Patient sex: F
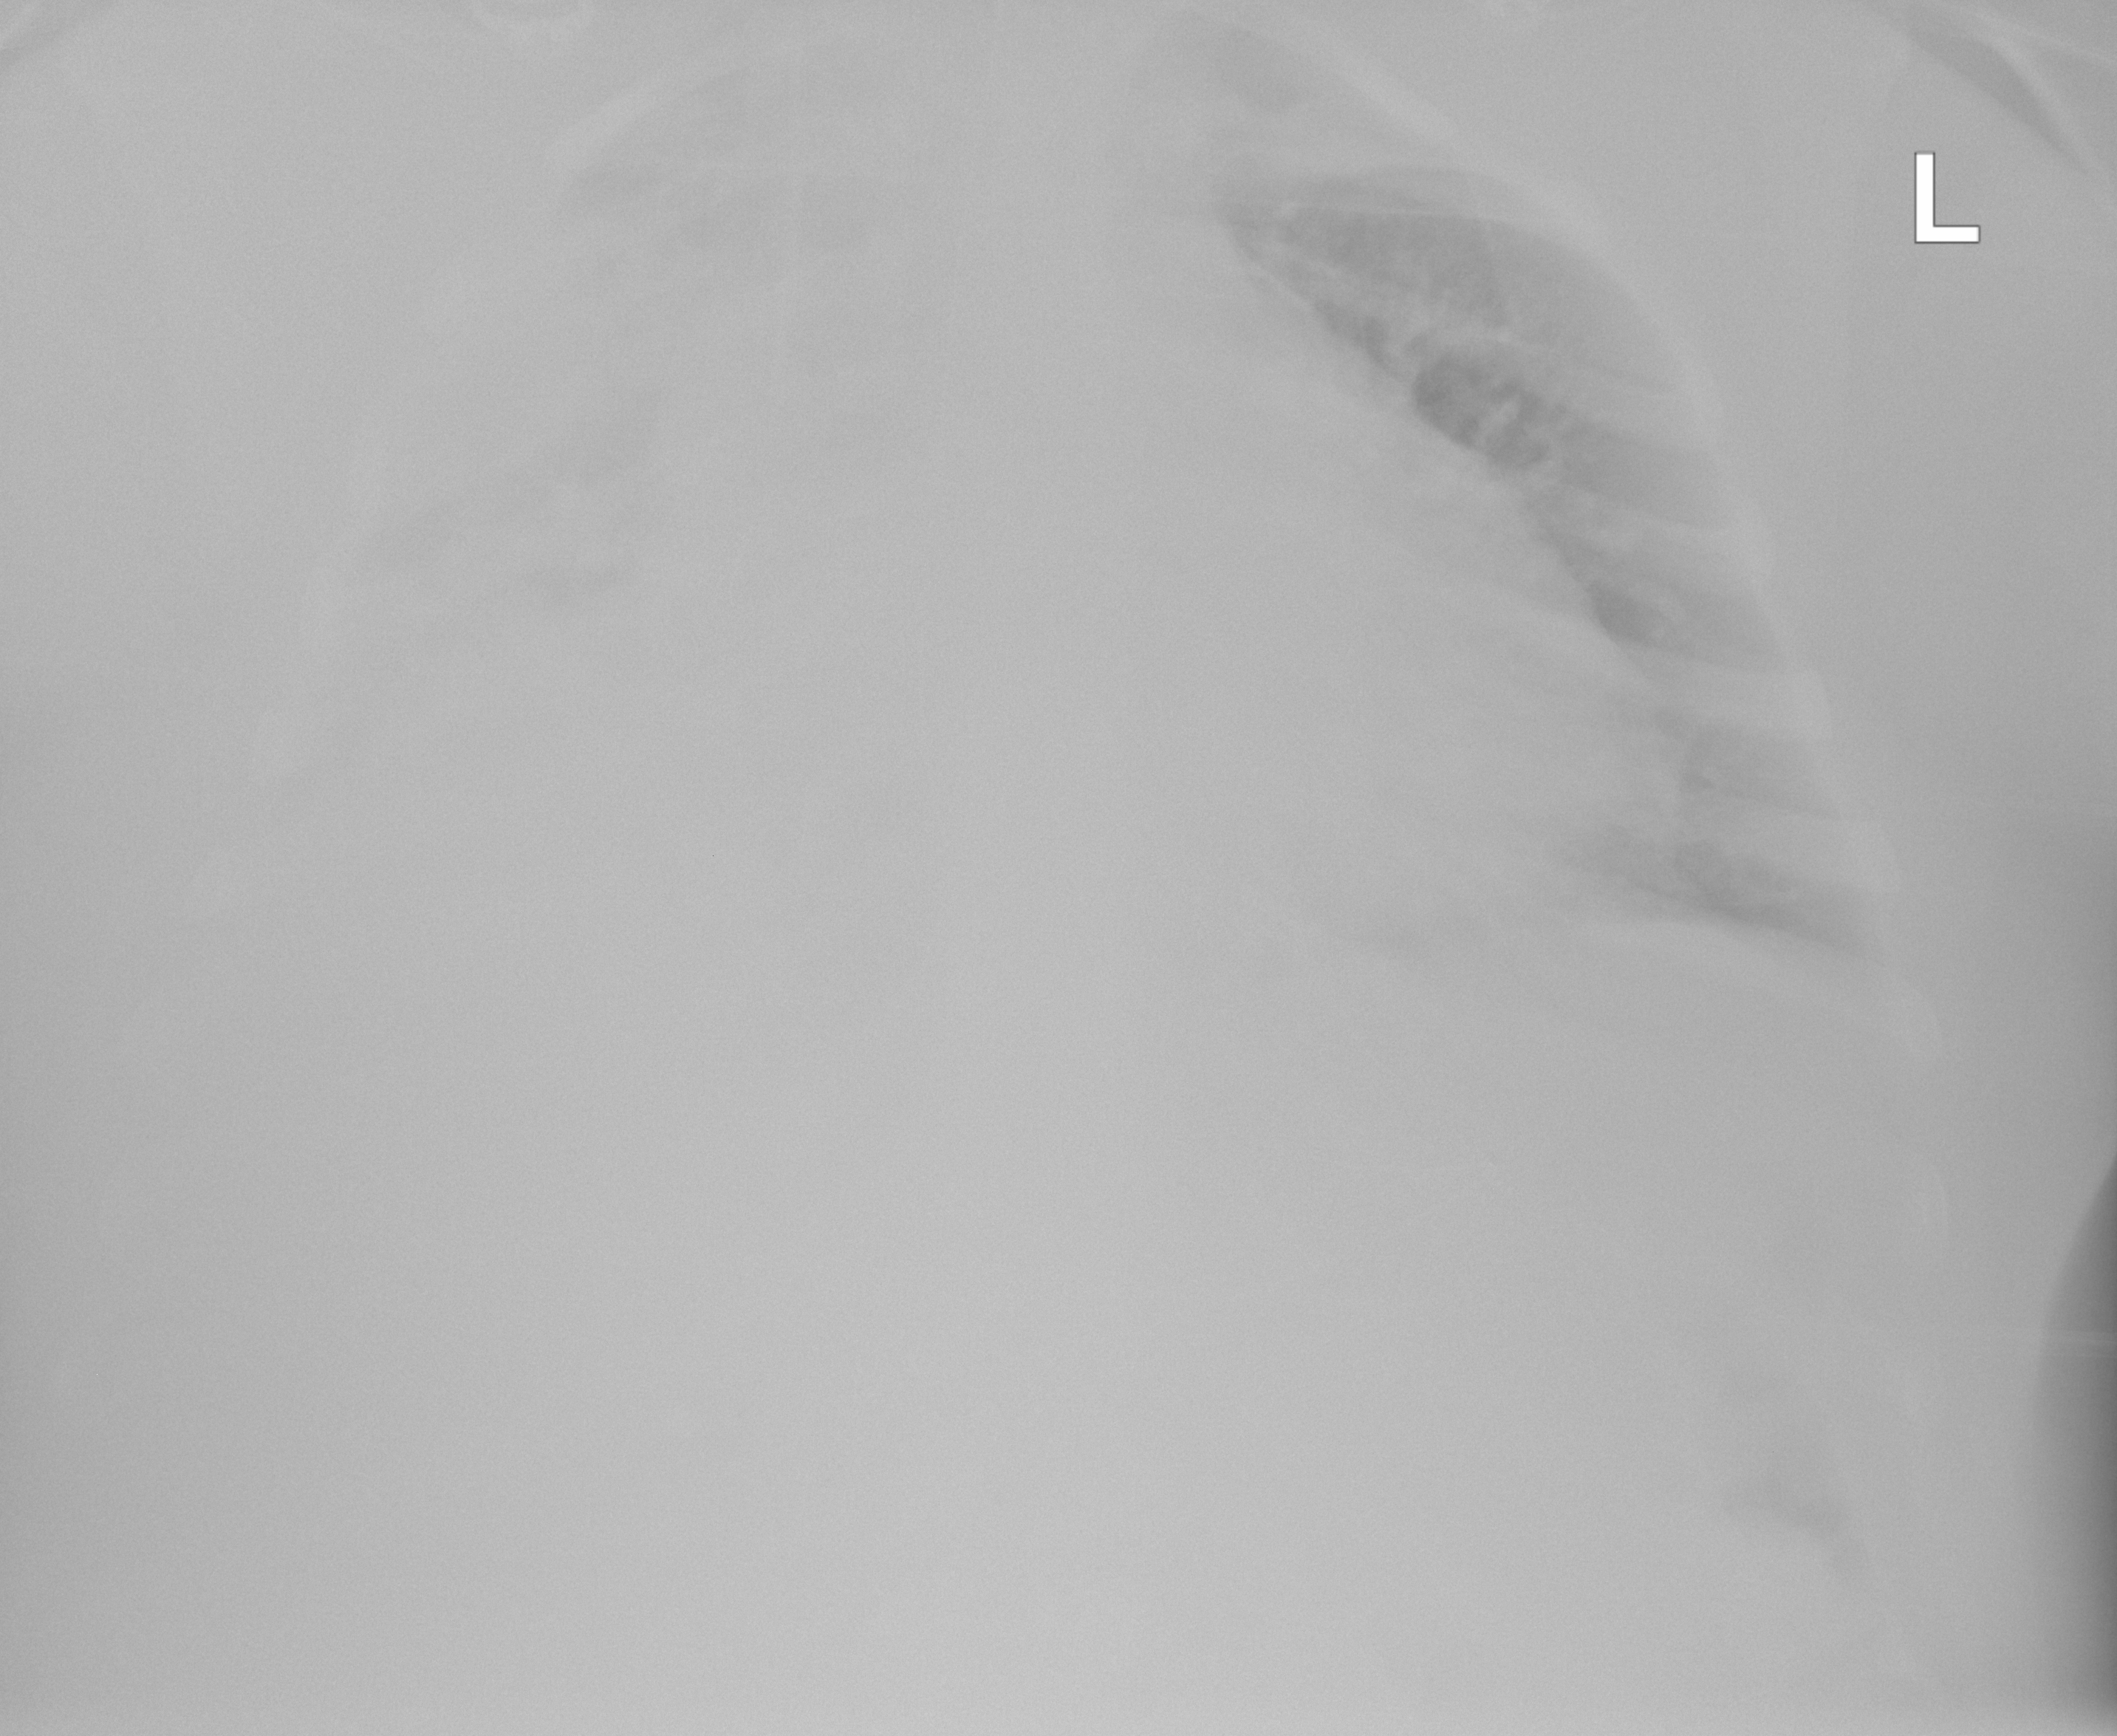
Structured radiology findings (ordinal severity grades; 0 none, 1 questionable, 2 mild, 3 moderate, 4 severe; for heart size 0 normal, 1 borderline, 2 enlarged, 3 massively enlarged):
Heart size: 2
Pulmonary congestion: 3
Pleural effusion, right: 2
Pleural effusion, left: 0
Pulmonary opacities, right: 4
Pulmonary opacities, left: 0
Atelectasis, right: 4
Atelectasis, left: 2